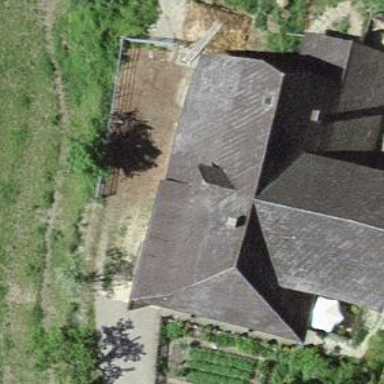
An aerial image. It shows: Farm building.